【题型】选择题　【知识点】解析几何　【难度】easy
唐代诗人李颀的诗《古从军行》开头两句为“白日登山望烽火，黄昏饮马傍交河”，其中隐含了一个有趣的数学问题——“将军饮马”，即将军在白天观望烽火台之后黄昏时从山脚下某处出发，先到河边饮马再回到军营，怎样走才能使总路程最短？在平面直角坐标系中，已知军营所在的位置为$B(-2,0)$，若将军从山脚下的点$A\left(\dfrac{1}{3},0\right)$处出发，河岸线所在直线方程为$x+2y=3$，则“将军饮马”的最短总路程为（\quad\quad）}

\vspace{0.3cm}
\noindent\textbf{A．$\dfrac{\sqrt{145}}{3}$\quad B．$5$\quad C．$\dfrac{\sqrt{135}}{3}$\quad D．$\dfrac{16}{3}$}
【解答】
\vspace{0.5cm}
\noindent\textbf{【答案】A}

\vspace{0.5cm}
\noindent\textbf{【分析】先找出$B$关于直线的对称点$C$再连接$AC$即为“将军饮马”的最短路程.}

\vspace{0.5cm}
\noindent\textbf{【详解】如图所示，}

\noindent\textbf{设点$B(-2,0)$关于直线$x+2y=3$的对称点为$C(x_1,y_1)$，在直线$x+2y=3$上取点$P$，连接$PC$，则$|PB|=|PC|$.}
\noindent\textbf{由题意可得$\begin{cases}\dfrac{y_1}{x_1+2}\cdot\left(-\dfrac{1}{2}\right)=-1\\\dfrac{x_1-2}{2}+2\times\dfrac{y_1}{2}=3\end{cases}$，解得$\begin{cases}x_1=0\\y_1=4\end{cases}$，即点$C(0,4)$，所以}
\noindent\textbf{$|PA|+|PB|=|PA|+|PC|\geq|AC|=\sqrt{\left(0-\dfrac{1}{3}\right)^2+(4-0)^2}=\dfrac{\sqrt{145}}{3}$，当且仅当$A$，$P$，$C$三点共线时等号成立，所以“将军饮马”的最短总路程为$\dfrac{\sqrt{145}}{3}$．}
\noindent\textbf{故选：A．}
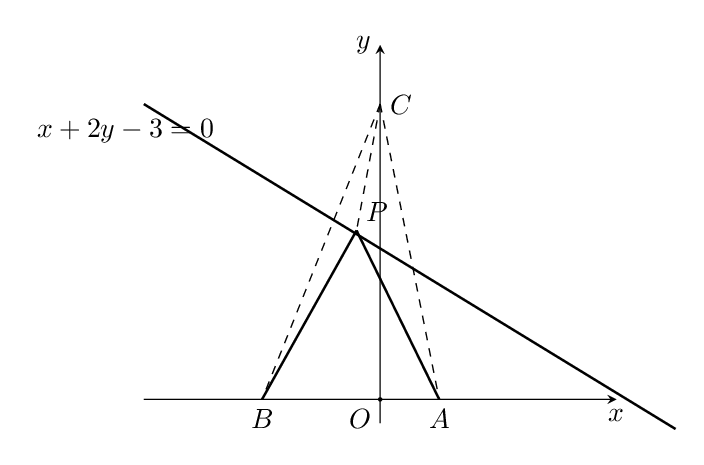